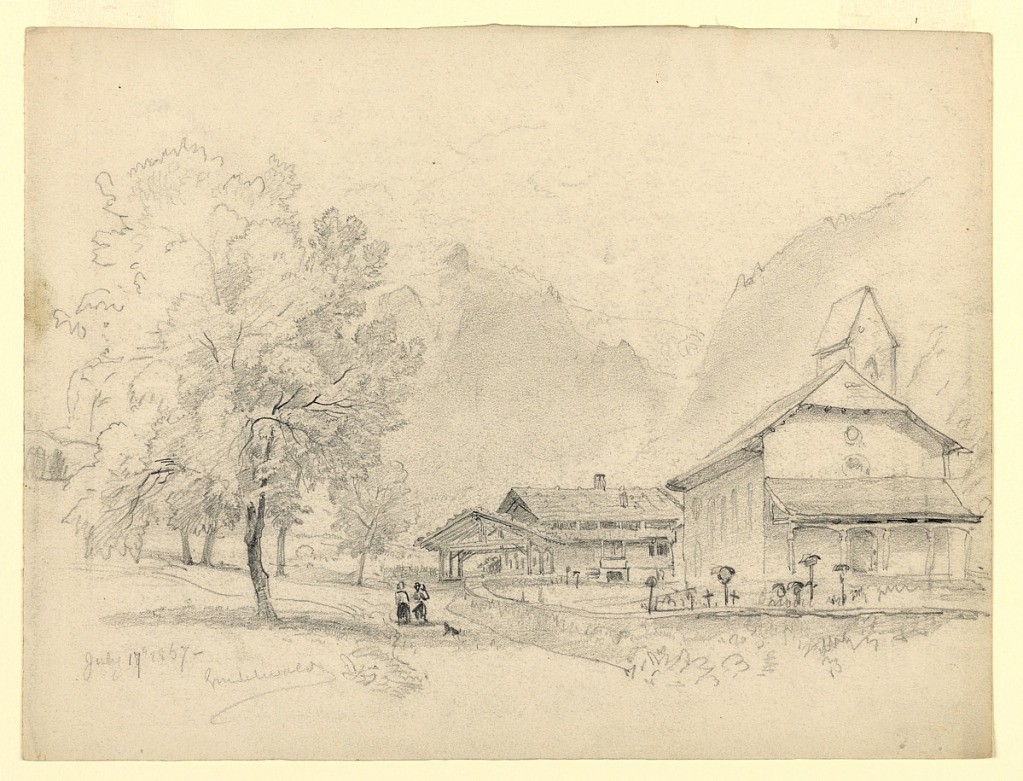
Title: Landscape, Grindelwald, Switzerland
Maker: William Trost Richards, American, 1833–1905
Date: July 17, 1867
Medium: Graphite on paper
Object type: Drawing
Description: Sketch of a village with a church on the right, a couple in the center with a dog, and mountains in the background.